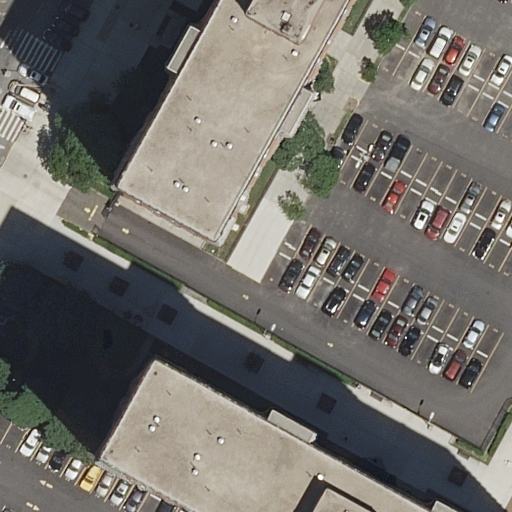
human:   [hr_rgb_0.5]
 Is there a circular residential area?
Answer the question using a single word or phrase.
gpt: no

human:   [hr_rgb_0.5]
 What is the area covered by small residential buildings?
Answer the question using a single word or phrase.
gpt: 0m2

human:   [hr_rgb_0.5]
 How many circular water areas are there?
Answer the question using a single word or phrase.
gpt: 0

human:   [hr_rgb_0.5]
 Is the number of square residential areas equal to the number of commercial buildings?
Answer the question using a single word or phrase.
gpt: yes

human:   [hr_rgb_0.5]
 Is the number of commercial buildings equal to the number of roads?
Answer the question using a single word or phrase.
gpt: no

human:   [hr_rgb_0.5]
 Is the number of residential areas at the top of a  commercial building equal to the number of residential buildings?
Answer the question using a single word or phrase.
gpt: no

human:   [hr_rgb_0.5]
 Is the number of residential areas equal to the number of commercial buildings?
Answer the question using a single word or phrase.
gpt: no

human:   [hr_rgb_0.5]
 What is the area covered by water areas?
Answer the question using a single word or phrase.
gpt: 0m2

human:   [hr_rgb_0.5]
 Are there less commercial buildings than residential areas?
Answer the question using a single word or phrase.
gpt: yes

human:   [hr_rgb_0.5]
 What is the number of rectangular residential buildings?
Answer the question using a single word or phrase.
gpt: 2

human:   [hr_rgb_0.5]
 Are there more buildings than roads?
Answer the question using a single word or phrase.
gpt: no

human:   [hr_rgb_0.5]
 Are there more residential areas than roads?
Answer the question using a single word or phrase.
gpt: no

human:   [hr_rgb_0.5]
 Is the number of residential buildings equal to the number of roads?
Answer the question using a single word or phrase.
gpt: no

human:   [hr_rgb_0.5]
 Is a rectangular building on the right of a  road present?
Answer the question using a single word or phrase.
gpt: yes

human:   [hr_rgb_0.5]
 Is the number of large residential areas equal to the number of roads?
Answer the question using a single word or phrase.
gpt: no

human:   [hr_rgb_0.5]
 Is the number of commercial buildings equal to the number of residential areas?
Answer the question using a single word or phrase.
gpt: no

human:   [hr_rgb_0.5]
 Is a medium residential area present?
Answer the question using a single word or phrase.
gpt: no

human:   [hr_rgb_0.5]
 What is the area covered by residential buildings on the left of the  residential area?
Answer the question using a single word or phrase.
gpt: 0m2

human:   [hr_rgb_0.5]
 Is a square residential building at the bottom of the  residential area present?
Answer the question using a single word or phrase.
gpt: no

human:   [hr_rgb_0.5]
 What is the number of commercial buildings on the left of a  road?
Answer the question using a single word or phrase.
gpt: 0

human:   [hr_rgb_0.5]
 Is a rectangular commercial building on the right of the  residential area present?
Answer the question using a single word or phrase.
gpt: no

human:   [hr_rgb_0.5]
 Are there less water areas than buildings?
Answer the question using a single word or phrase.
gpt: yes

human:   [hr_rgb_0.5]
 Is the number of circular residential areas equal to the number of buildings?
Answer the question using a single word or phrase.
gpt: no

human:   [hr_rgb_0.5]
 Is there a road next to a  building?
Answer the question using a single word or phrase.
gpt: yes

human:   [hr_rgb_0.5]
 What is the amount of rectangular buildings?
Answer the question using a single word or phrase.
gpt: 2

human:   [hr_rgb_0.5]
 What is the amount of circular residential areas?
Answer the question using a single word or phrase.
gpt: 0

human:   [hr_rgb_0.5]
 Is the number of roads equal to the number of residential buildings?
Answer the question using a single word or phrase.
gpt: no

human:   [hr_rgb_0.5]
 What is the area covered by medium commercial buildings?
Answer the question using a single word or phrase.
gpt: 0m2

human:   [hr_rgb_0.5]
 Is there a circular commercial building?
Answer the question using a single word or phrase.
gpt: no

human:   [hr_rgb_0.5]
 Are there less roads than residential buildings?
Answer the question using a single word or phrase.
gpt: no

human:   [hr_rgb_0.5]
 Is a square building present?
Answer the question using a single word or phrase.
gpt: no

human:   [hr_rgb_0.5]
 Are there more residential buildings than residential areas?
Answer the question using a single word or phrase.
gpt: yes

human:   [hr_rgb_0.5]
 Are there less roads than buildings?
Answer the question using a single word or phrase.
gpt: no

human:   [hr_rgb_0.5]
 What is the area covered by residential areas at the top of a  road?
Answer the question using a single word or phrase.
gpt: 10264m2

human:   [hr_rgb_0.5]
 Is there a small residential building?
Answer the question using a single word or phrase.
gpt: no

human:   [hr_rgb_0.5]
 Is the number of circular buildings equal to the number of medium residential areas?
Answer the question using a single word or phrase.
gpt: yes